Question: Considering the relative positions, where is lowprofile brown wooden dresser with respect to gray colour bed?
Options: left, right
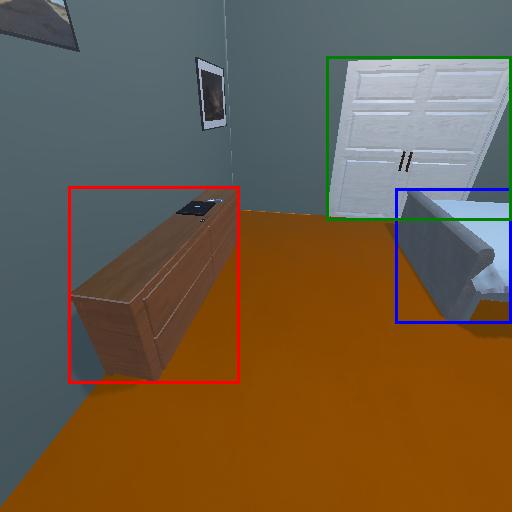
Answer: left